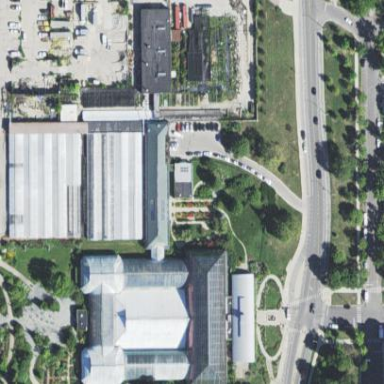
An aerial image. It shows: Public garden featuring greenhouse.